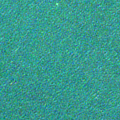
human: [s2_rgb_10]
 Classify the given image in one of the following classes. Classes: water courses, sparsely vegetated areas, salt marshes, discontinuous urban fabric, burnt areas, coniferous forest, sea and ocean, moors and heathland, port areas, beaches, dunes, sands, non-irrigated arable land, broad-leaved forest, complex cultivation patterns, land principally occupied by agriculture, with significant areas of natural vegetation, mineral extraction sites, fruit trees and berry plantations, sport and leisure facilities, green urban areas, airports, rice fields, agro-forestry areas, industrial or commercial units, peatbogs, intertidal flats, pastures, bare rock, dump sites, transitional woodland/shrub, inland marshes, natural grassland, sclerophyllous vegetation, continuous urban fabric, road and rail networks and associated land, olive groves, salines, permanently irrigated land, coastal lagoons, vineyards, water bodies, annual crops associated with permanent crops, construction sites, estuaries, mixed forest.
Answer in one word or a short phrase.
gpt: sea and ocean